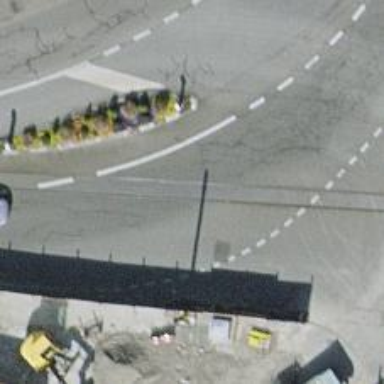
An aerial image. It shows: Tram level crossing on railway.